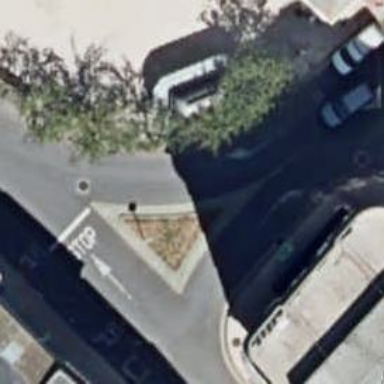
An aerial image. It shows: Taxi stand.